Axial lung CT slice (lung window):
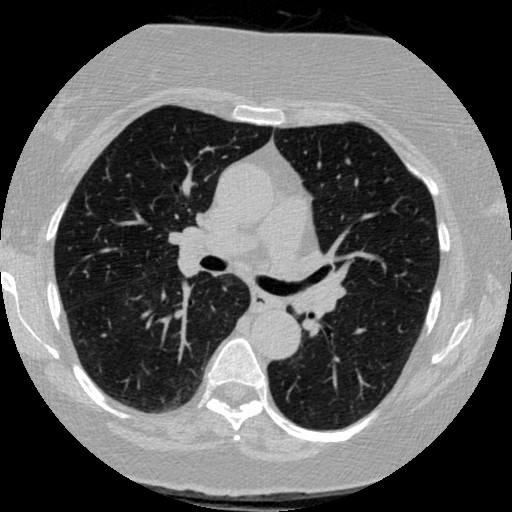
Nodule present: no